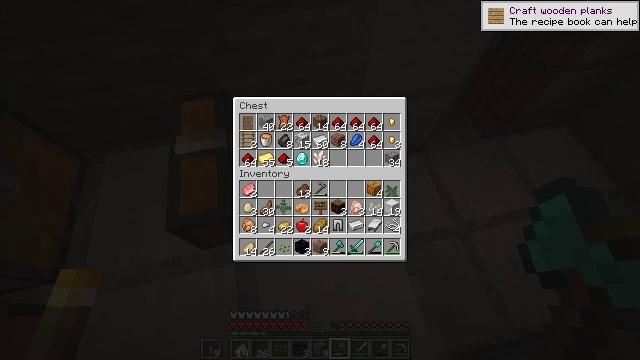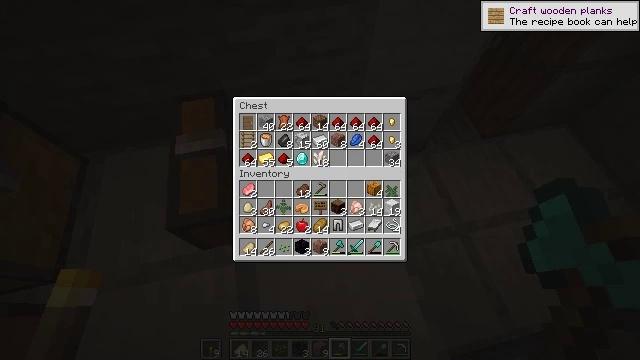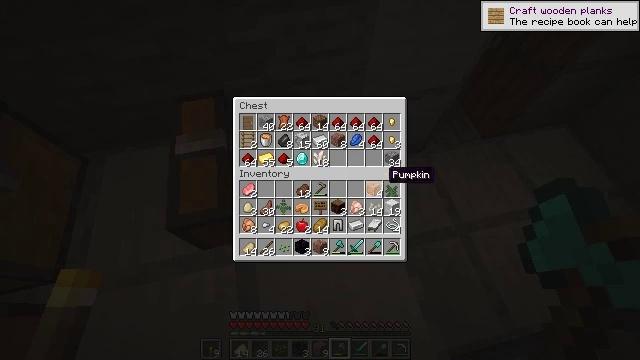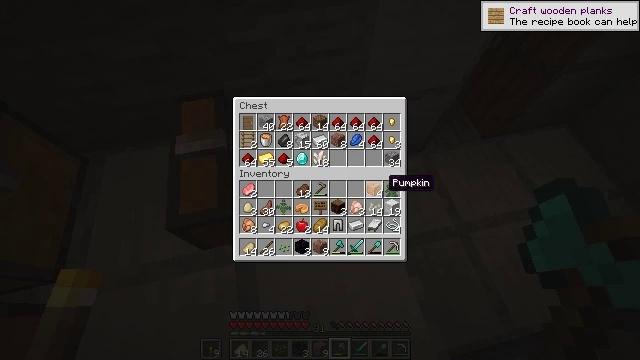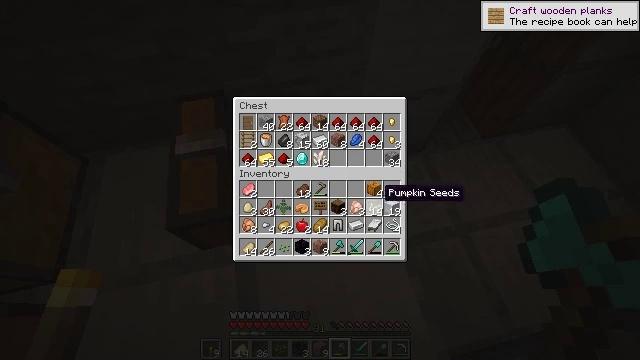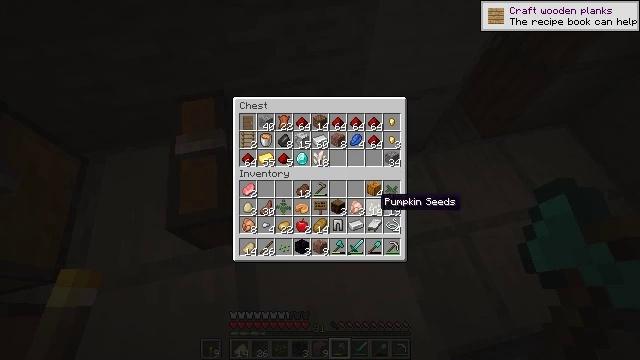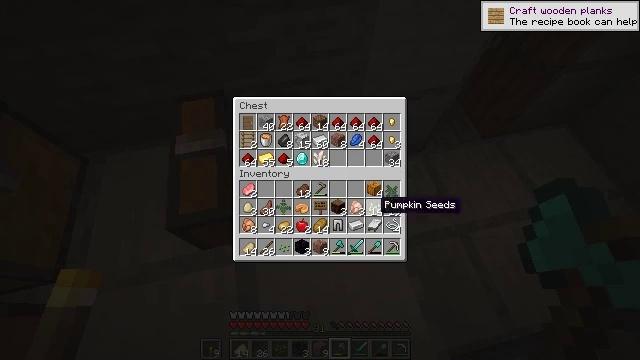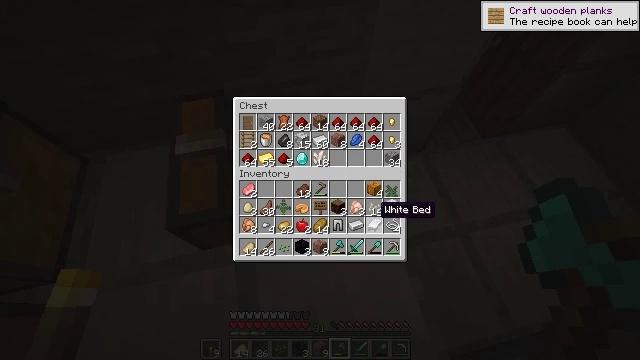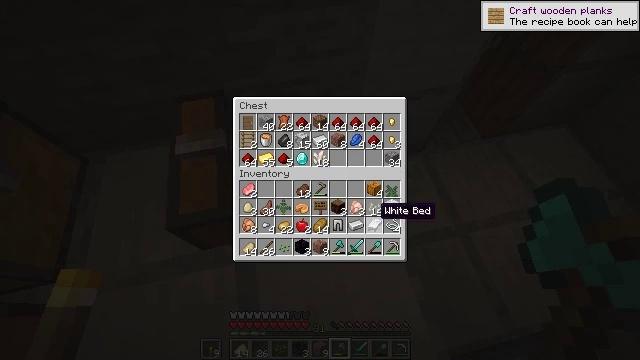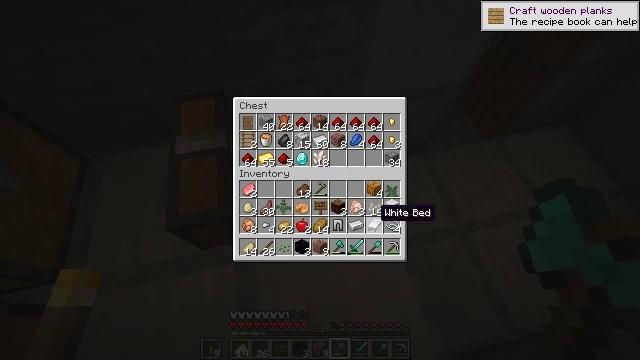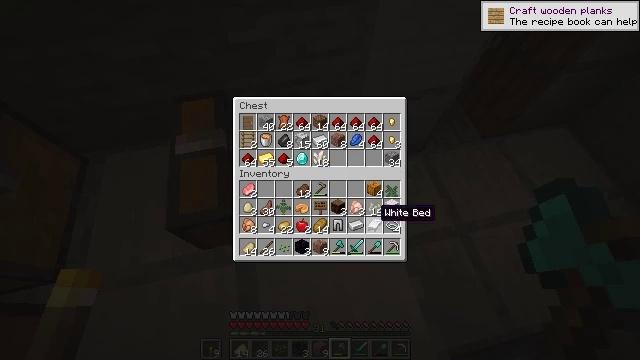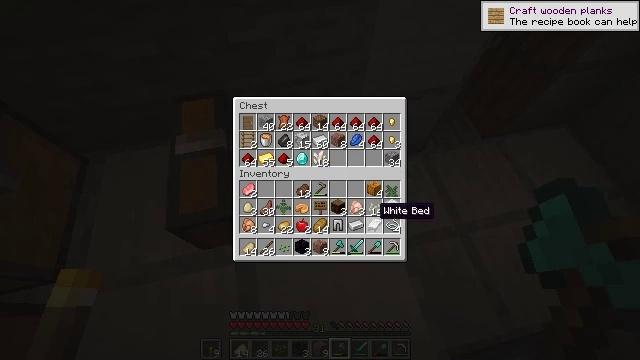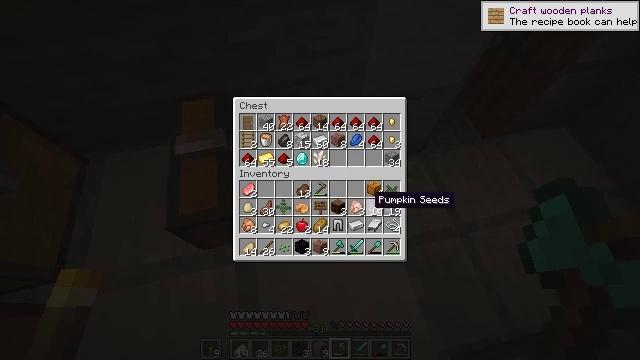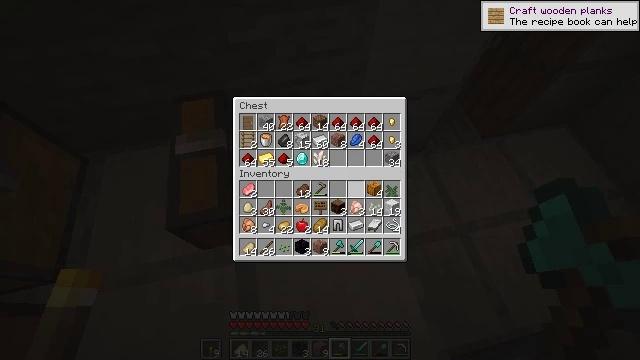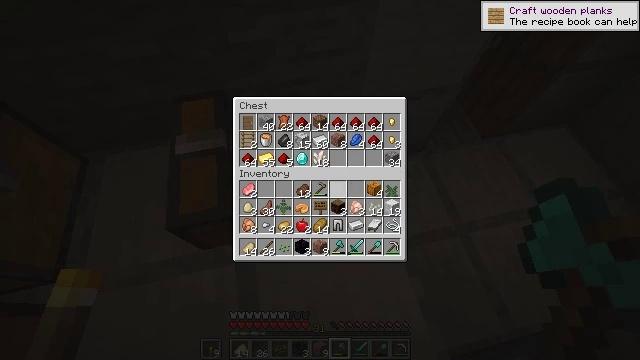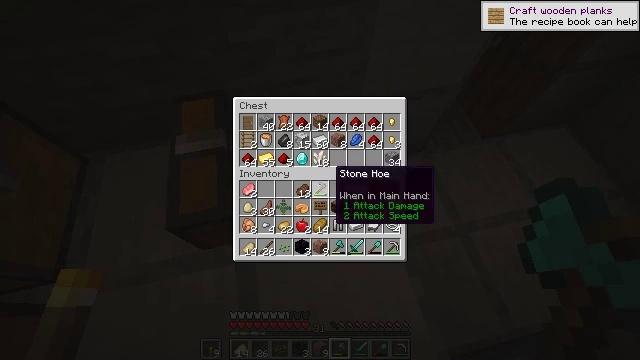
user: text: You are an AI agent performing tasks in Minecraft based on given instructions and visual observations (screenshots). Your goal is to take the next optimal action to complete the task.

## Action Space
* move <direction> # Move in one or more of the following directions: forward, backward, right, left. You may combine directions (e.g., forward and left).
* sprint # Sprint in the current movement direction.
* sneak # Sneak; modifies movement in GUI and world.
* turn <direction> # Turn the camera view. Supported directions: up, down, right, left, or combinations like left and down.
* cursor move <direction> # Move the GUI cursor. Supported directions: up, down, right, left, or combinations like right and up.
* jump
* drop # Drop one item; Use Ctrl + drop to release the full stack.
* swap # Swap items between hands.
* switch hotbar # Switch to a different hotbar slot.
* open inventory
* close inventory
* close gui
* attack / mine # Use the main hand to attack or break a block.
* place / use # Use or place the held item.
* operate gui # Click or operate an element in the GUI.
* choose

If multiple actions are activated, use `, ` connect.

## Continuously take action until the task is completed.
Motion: motion action
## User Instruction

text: Make rails on the crafting table.
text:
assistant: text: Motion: sneak
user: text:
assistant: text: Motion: sneak
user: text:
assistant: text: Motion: sneak, turn down
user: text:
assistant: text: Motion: sneak, turn down
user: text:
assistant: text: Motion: sneak, turn down
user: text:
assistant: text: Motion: sneak
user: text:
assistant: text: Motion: sneak
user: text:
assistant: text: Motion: sneak
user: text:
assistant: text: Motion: sneak
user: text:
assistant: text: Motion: sneak
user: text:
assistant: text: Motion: sneak
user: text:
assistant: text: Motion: sneak, turn up
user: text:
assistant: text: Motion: sneak, turn left and up
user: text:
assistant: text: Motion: sneak, turn left and up
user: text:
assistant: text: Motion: sneak
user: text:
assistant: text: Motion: sneak
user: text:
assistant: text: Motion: sneak
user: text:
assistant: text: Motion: sneak
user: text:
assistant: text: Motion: sneak
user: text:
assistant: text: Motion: sneak, turn up
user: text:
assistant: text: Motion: sneak
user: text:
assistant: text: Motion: sneak
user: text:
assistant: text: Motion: sneak
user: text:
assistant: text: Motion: sneak
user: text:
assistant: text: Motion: sneak
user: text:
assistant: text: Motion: sneak
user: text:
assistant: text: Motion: sneak
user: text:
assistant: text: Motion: sneak
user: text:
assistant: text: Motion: sneak
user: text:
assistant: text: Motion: sneak, attack / mine